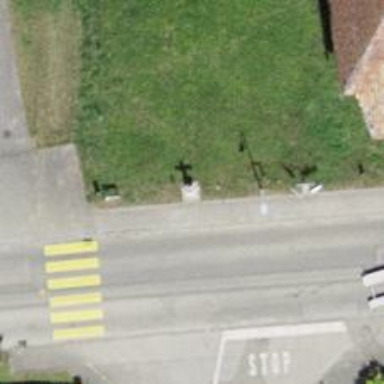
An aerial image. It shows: Historic wayside cross.